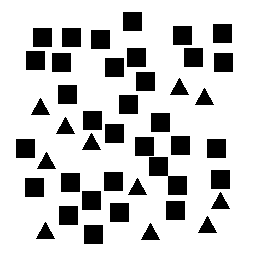
Squares: 33
Triangles: 11
Stars: 0
Total shapes: 44